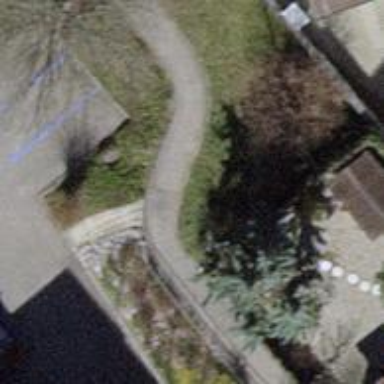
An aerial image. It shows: Set of steps on the road.